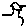
Label: bird